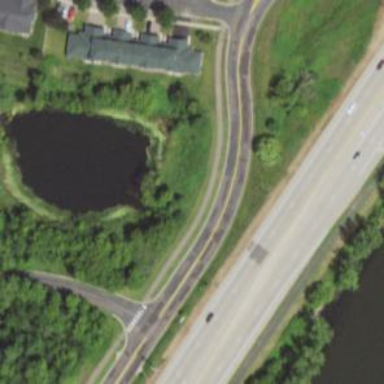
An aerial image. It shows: Pond surrounded by natural water.